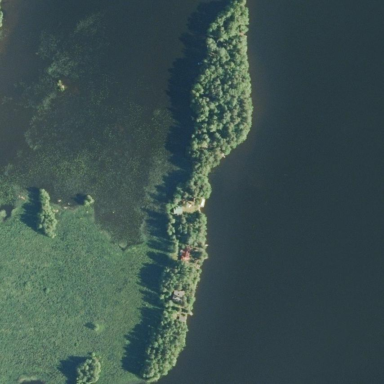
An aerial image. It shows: Islet.